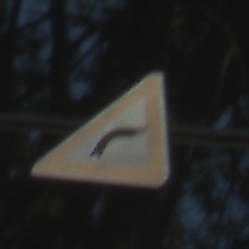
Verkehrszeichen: KurveRechts
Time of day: Midday
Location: Outdoor (Suburban)
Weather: Clear
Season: NotSpecified
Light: Natural